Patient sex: M
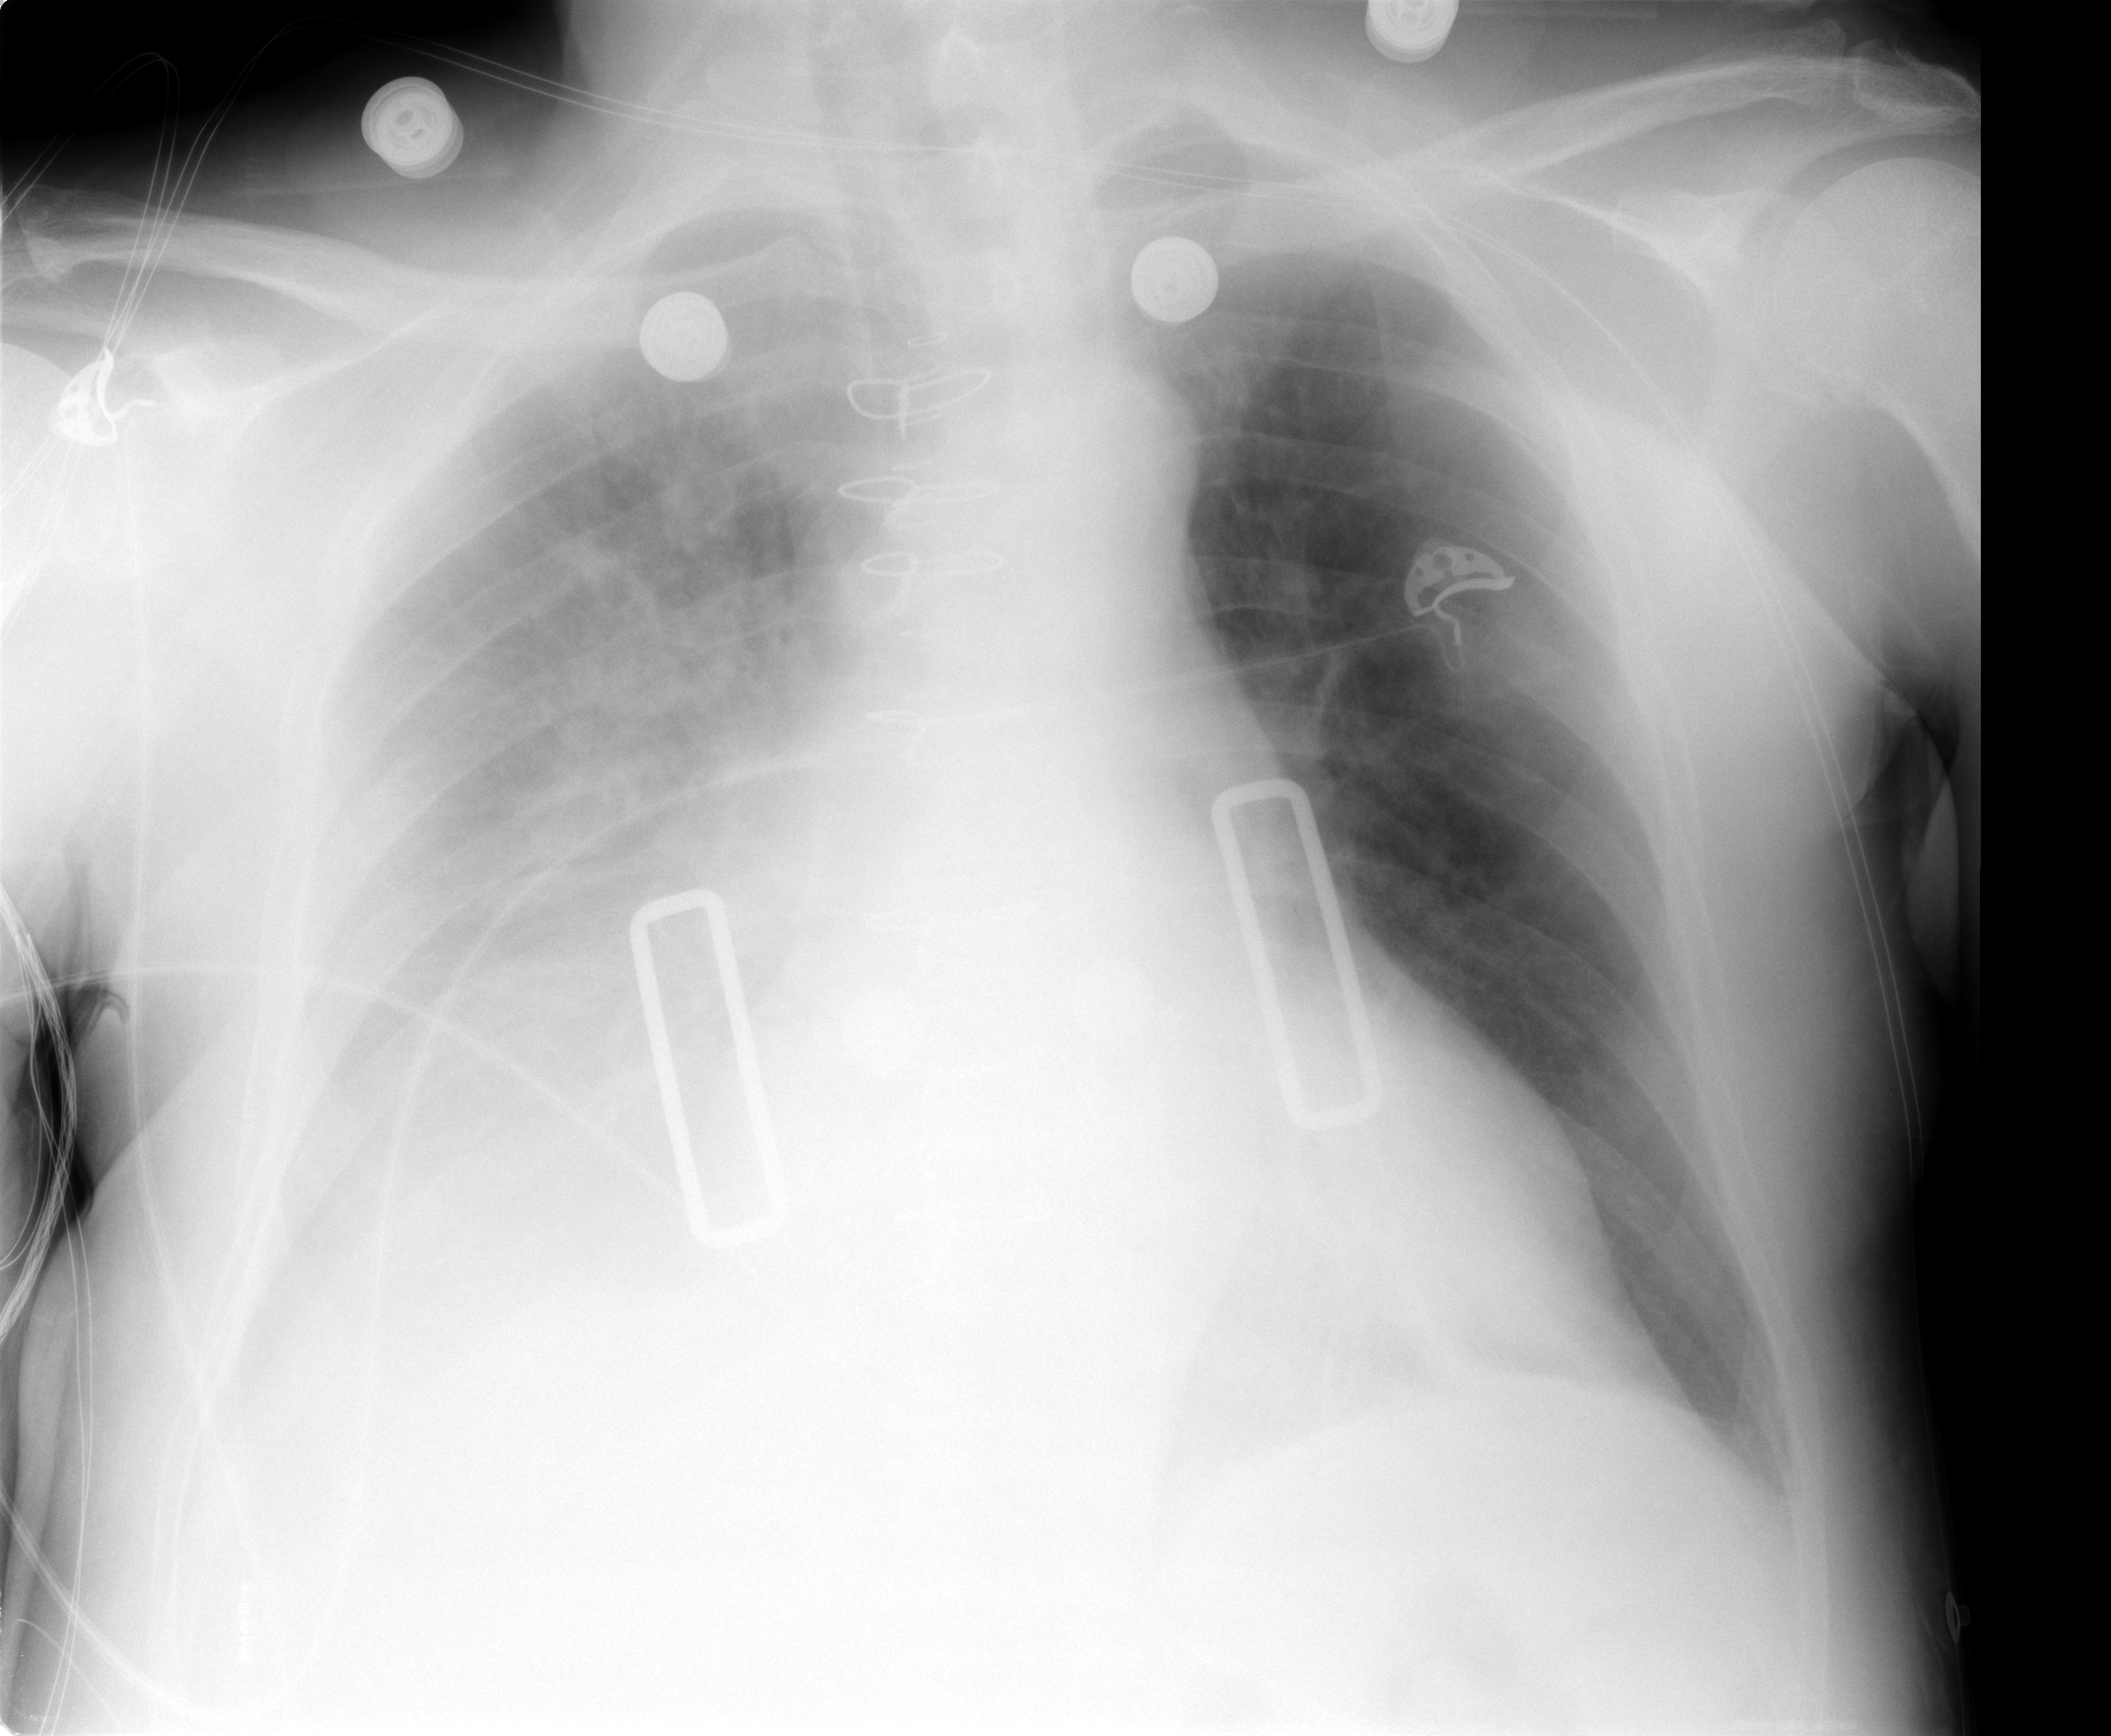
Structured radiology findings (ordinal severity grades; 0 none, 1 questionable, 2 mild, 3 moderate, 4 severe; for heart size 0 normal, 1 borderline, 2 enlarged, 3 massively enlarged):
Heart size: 2
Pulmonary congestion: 2
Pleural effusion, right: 3
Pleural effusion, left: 1
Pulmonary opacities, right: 0
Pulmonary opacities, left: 0
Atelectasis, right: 0
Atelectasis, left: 0